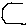
Label: hexagon